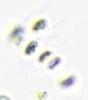
Label: Phaeocystis